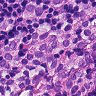
Metastatic tissue present: yes